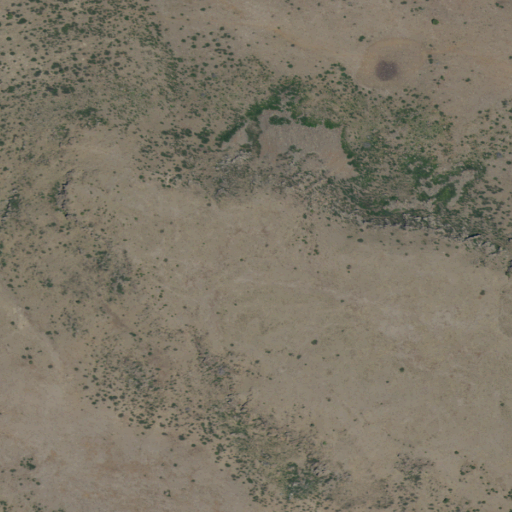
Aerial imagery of mountain in New Mexico named Encinosa Mesa containing shrub, grassland, and evergreen forest